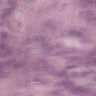
Metastatic tissue present: yes